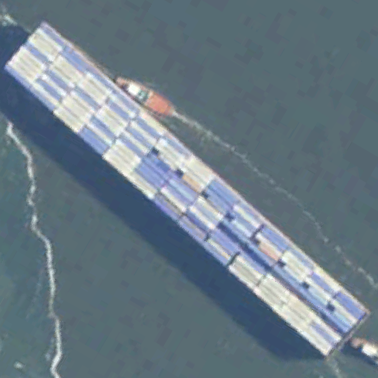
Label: civil